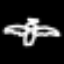
Label: angel